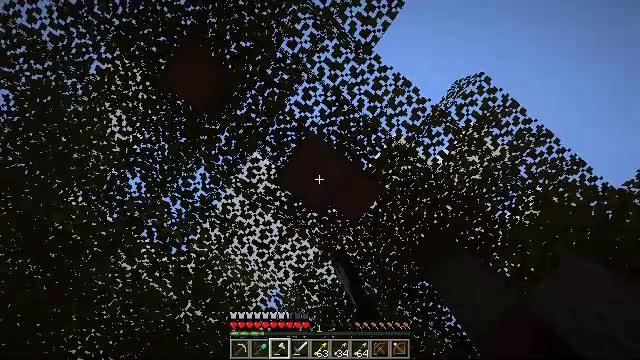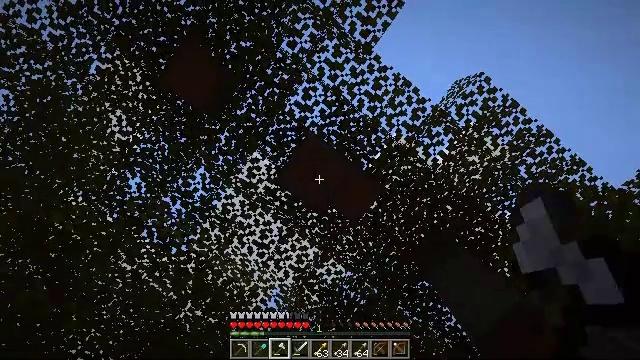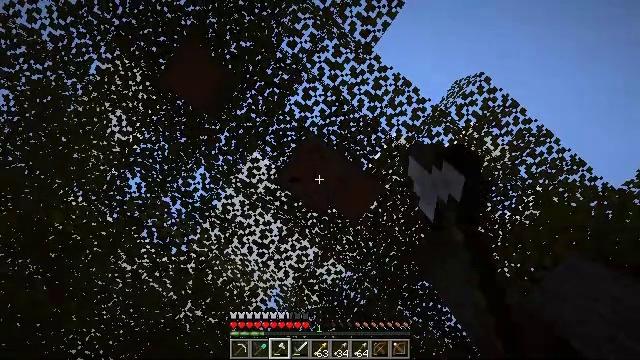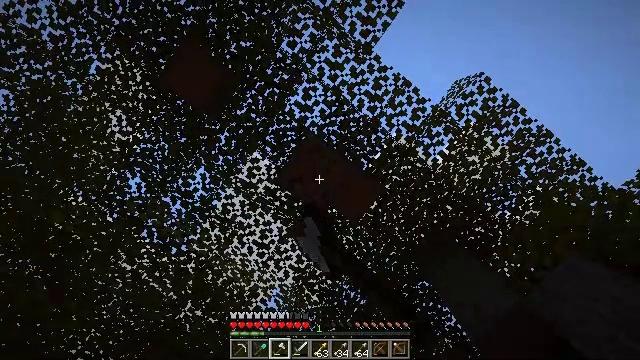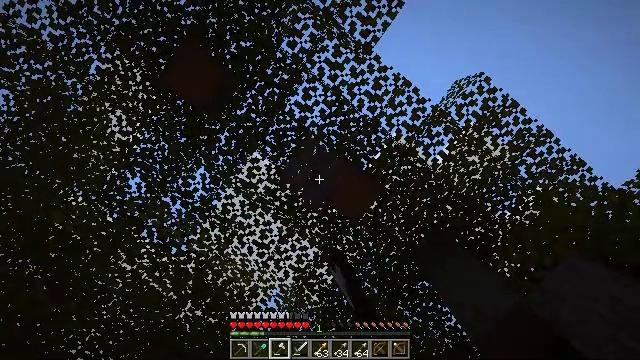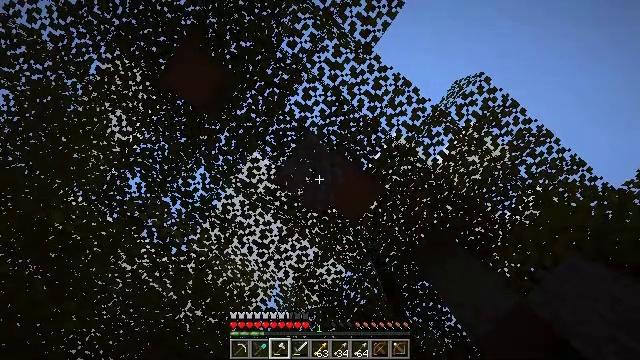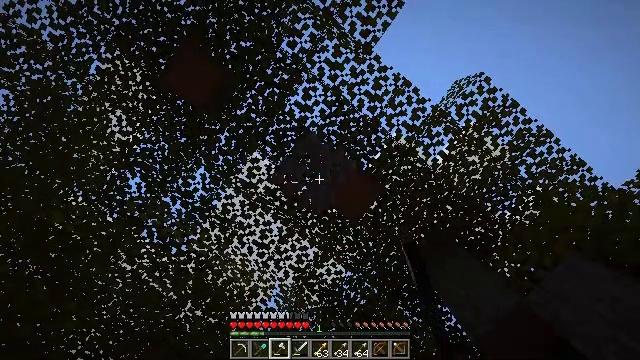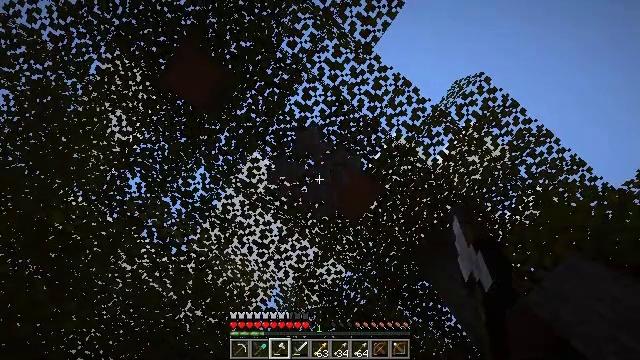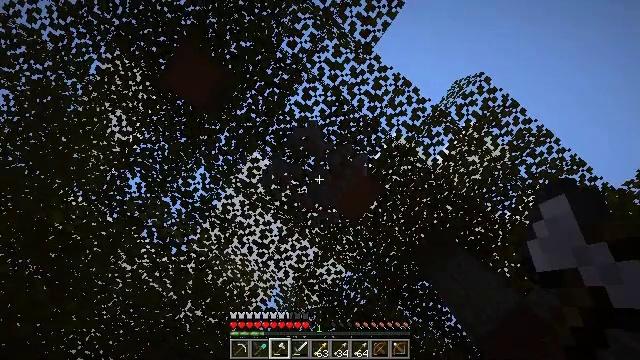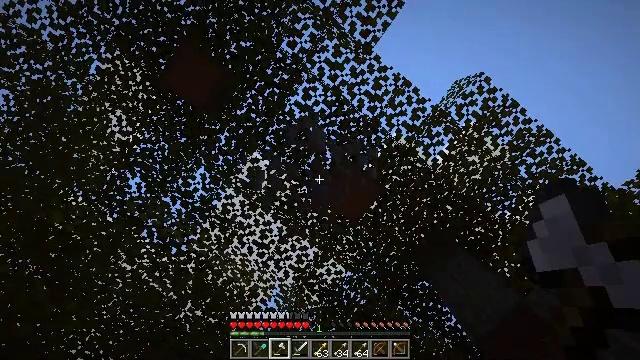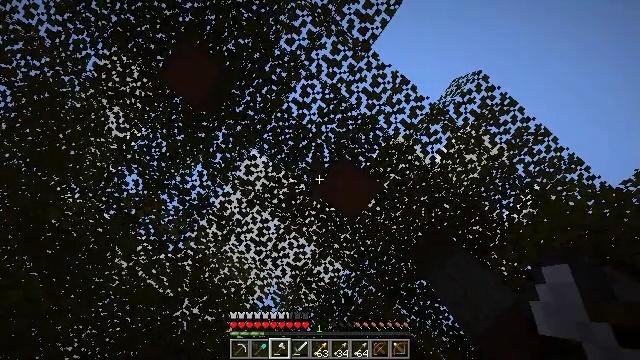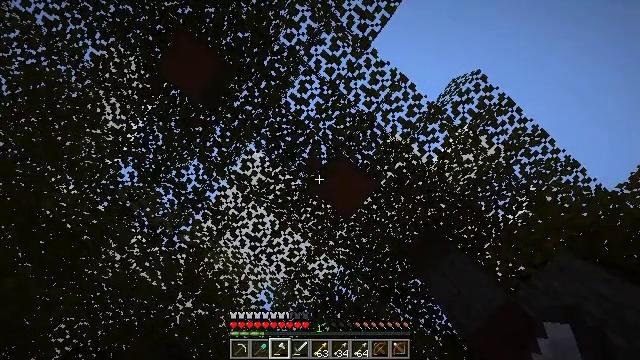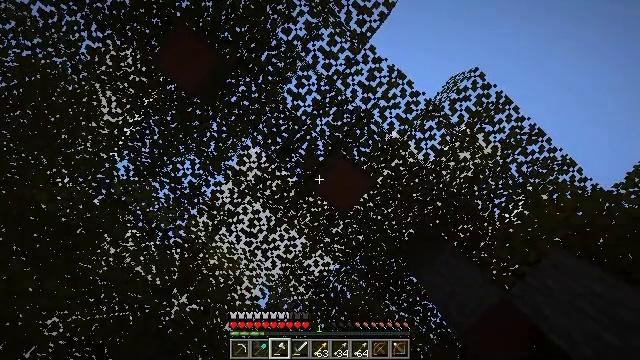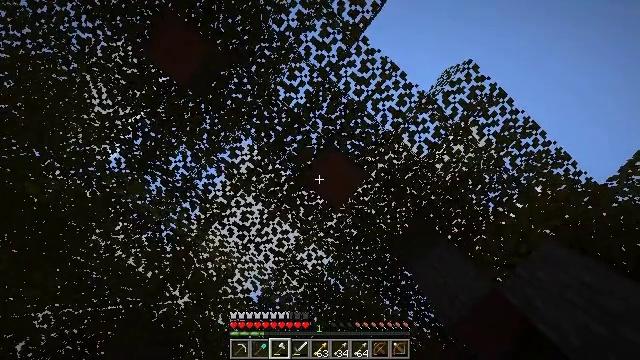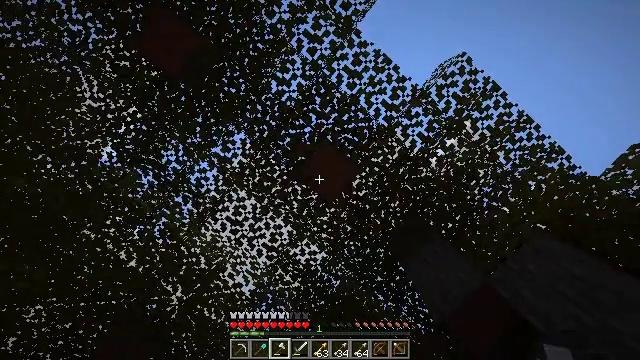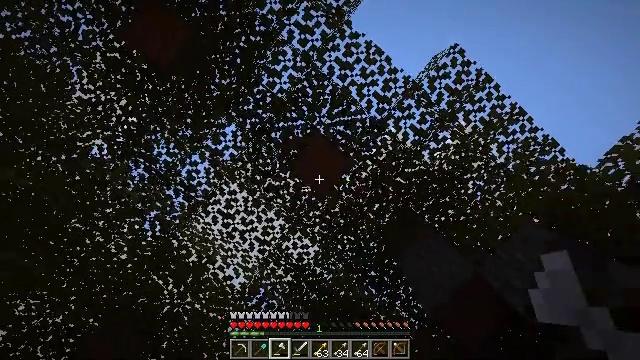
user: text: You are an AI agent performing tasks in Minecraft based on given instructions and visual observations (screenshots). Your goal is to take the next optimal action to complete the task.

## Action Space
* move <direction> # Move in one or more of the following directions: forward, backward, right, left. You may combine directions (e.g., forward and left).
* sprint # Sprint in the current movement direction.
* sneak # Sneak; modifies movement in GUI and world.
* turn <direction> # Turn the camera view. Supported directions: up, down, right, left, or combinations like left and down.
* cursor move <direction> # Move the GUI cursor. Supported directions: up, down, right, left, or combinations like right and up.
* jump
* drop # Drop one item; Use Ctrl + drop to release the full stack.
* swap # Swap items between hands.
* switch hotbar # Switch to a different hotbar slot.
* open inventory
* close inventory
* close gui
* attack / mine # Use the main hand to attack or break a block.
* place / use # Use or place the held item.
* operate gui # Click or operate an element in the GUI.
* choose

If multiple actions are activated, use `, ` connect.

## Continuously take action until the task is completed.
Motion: motion action
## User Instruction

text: Collect acacia logs by breaking the tree.
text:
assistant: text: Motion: attack / mine
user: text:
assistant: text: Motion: attack / mine
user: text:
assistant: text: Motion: attack / mine
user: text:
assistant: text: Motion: attack / mine
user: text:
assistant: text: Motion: attack / mine
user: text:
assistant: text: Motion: attack / mine
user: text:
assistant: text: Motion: attack / mine
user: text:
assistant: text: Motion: attack / mine
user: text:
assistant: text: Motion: attack / mine
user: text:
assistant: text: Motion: move forward and move right, attack / mine
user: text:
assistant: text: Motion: move forward and move right, turn right, attack / mine
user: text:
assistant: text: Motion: move forward and move right, attack / mine
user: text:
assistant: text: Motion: move forward and move right, attack / mine
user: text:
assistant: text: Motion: move forward and move right, attack / mine
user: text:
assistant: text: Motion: attack / mine
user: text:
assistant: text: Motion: attack / mine
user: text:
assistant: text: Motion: attack / mine
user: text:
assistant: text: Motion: turn up, attack / mine
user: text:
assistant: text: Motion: attack / mine
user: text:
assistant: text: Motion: attack / mine
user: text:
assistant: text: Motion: attack / mine
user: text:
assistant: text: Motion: attack / mine
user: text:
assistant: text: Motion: attack / mine
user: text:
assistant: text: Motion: attack / mine
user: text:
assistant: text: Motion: attack / mine
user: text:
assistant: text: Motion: attack / mine
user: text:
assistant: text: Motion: attack / mine
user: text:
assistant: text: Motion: attack / mine
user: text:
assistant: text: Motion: attack / mine
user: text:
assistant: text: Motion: attack / mine